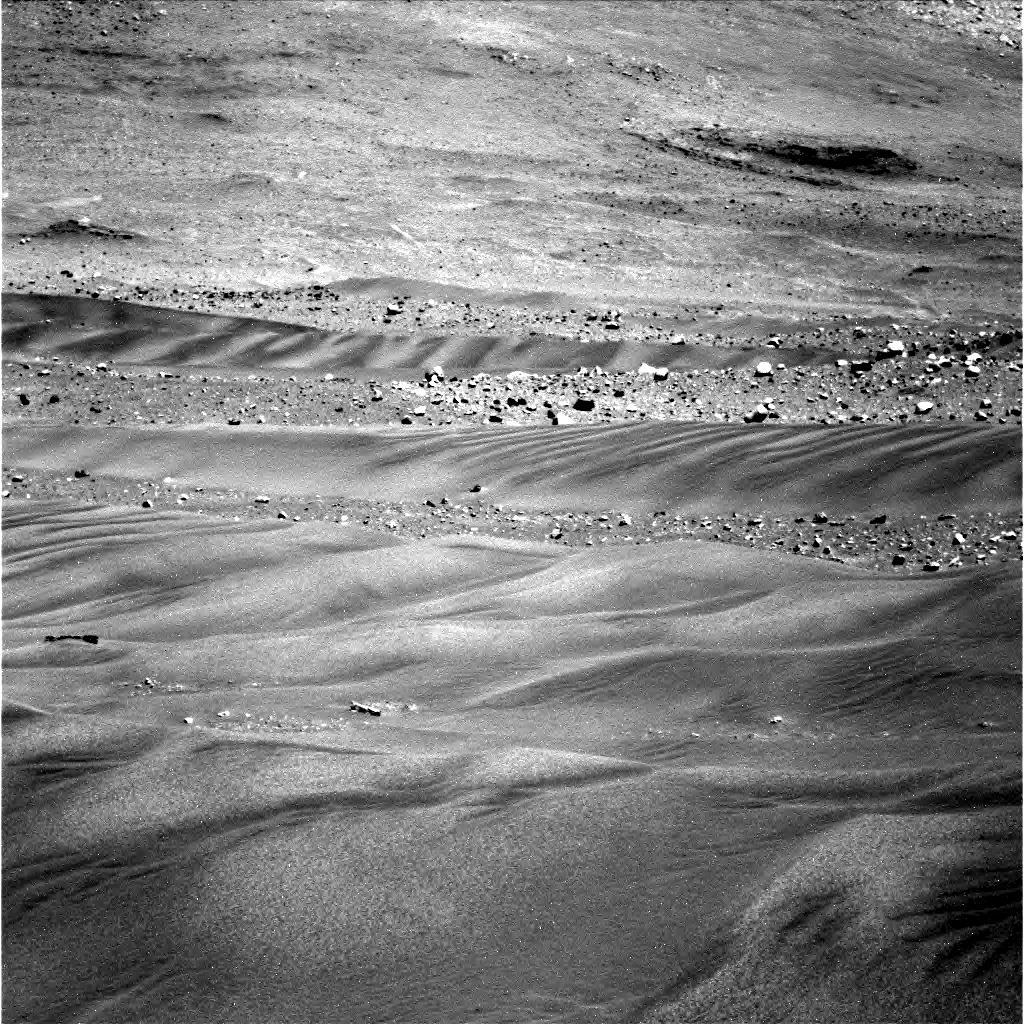
Terrain classes present: Gravel / Sand / Soil, Rock